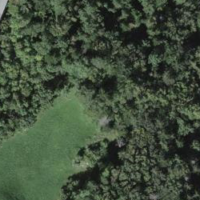
EUNIS habitat code: 41
Species observed at this site:
Lysimachia punctata